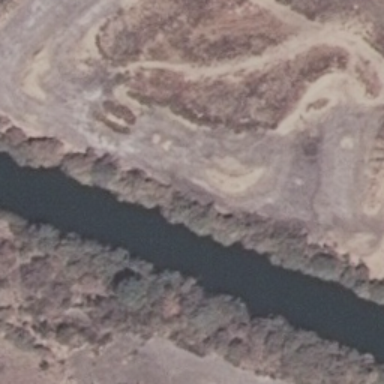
It is a river with some plants on both banks of the river .